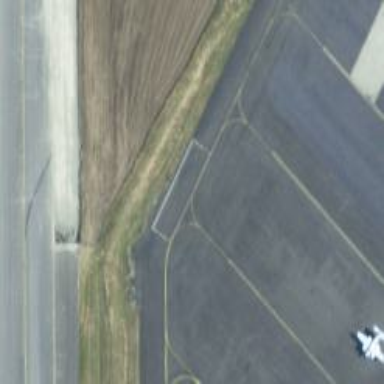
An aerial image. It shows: View of taxiway at the airport.